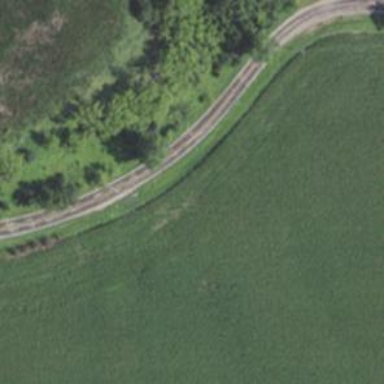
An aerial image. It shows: Unclassified road.